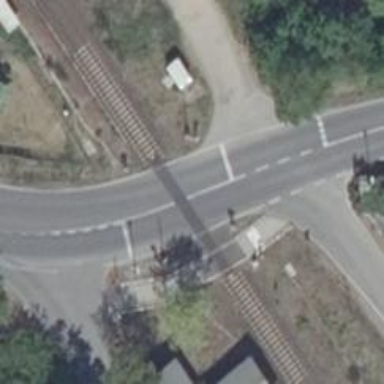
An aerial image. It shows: Level railway crossing with lights and barriers.